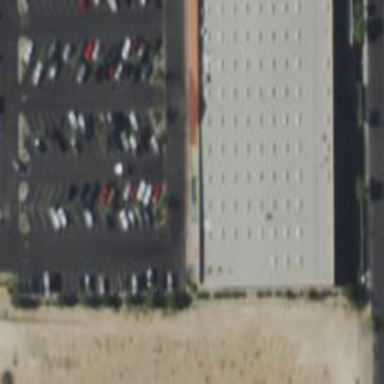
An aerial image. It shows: Supermarket building.